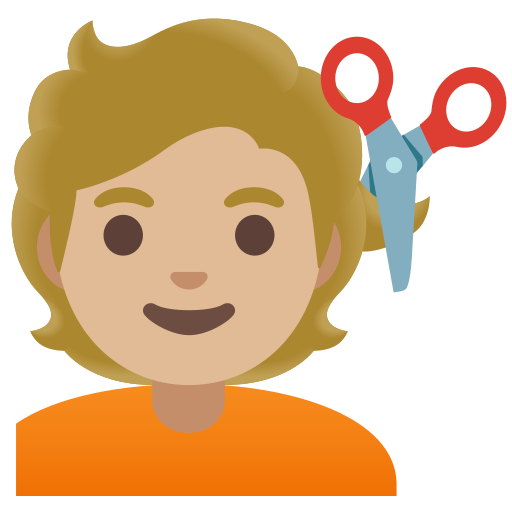
Emoji: 💇🏼